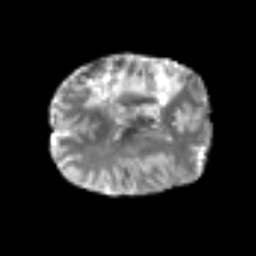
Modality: T2w
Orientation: axial
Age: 49
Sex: male
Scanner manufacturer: siemens
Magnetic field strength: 3 T
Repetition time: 6.1 s
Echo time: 0.101 s